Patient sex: M
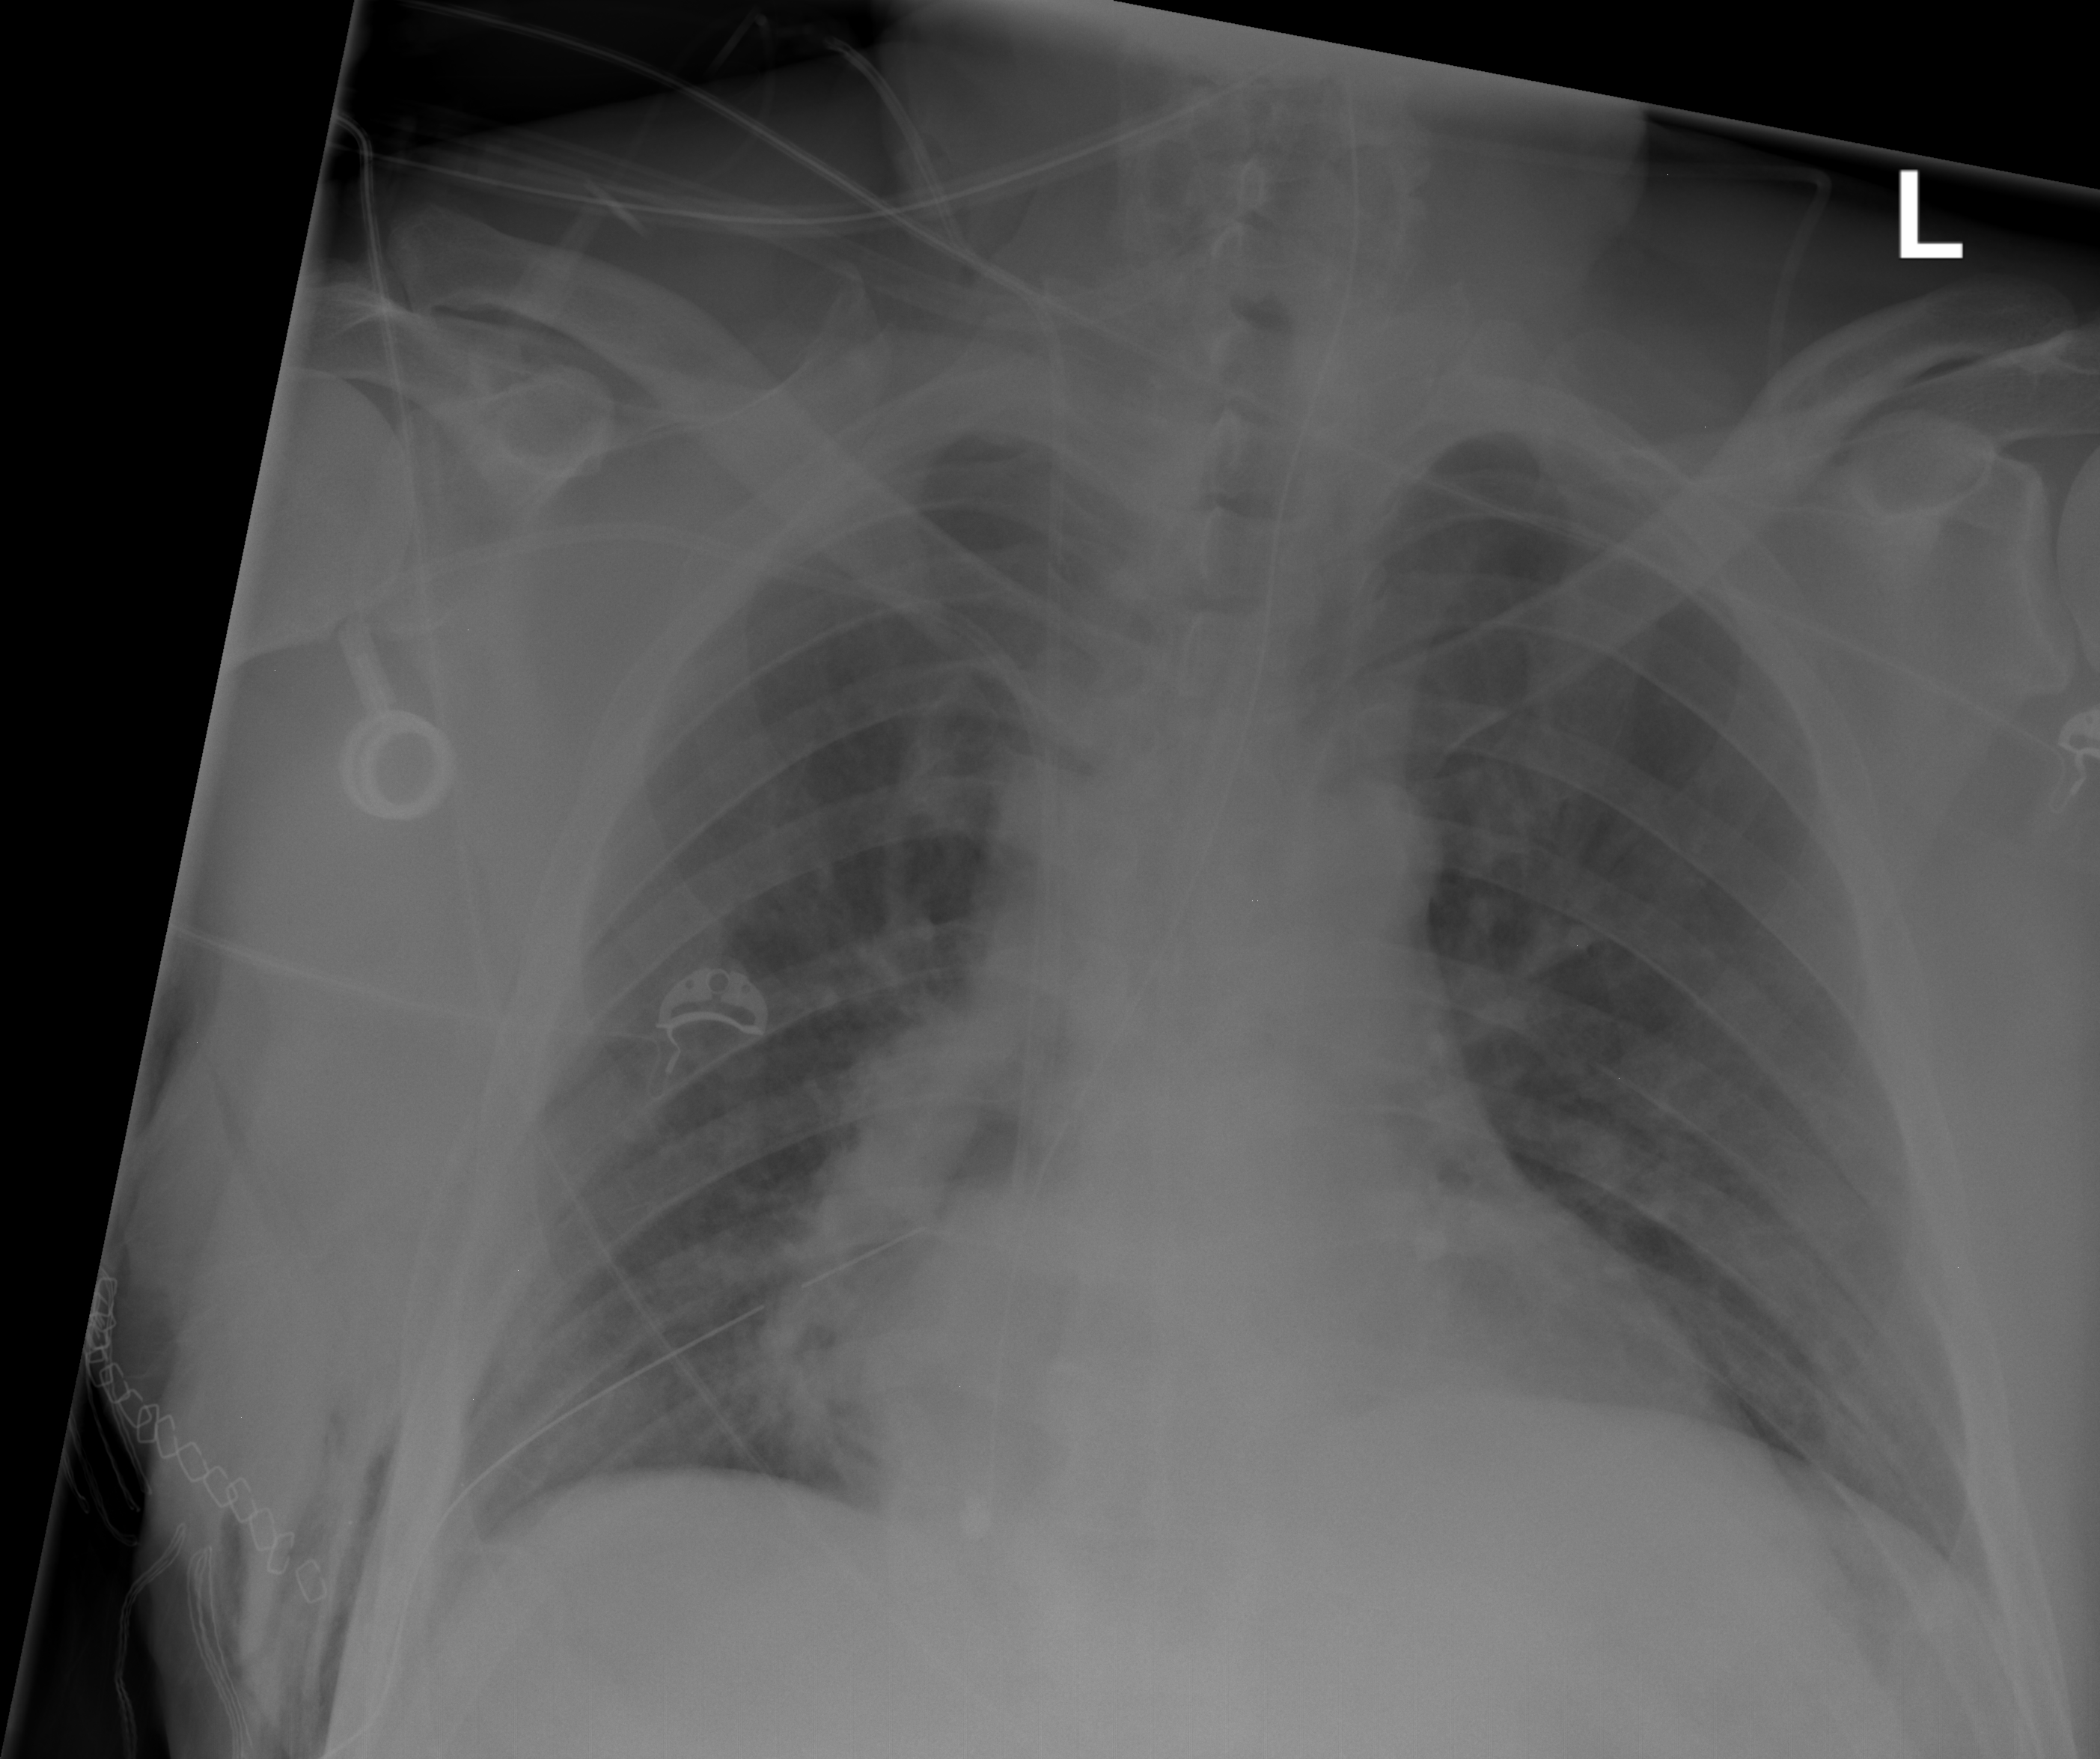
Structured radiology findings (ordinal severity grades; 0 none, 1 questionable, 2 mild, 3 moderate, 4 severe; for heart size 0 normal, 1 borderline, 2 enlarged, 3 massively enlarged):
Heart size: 0
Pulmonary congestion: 2
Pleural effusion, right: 0
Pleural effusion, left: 0
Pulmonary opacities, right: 2
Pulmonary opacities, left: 0
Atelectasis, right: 0
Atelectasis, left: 0